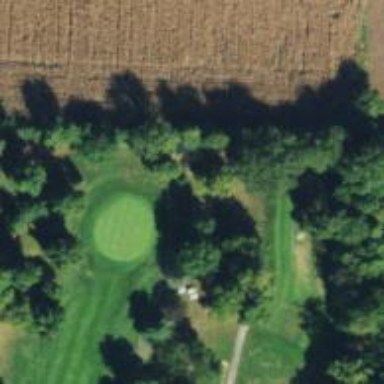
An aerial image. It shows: Golf cartpath that is also road path.